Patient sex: M
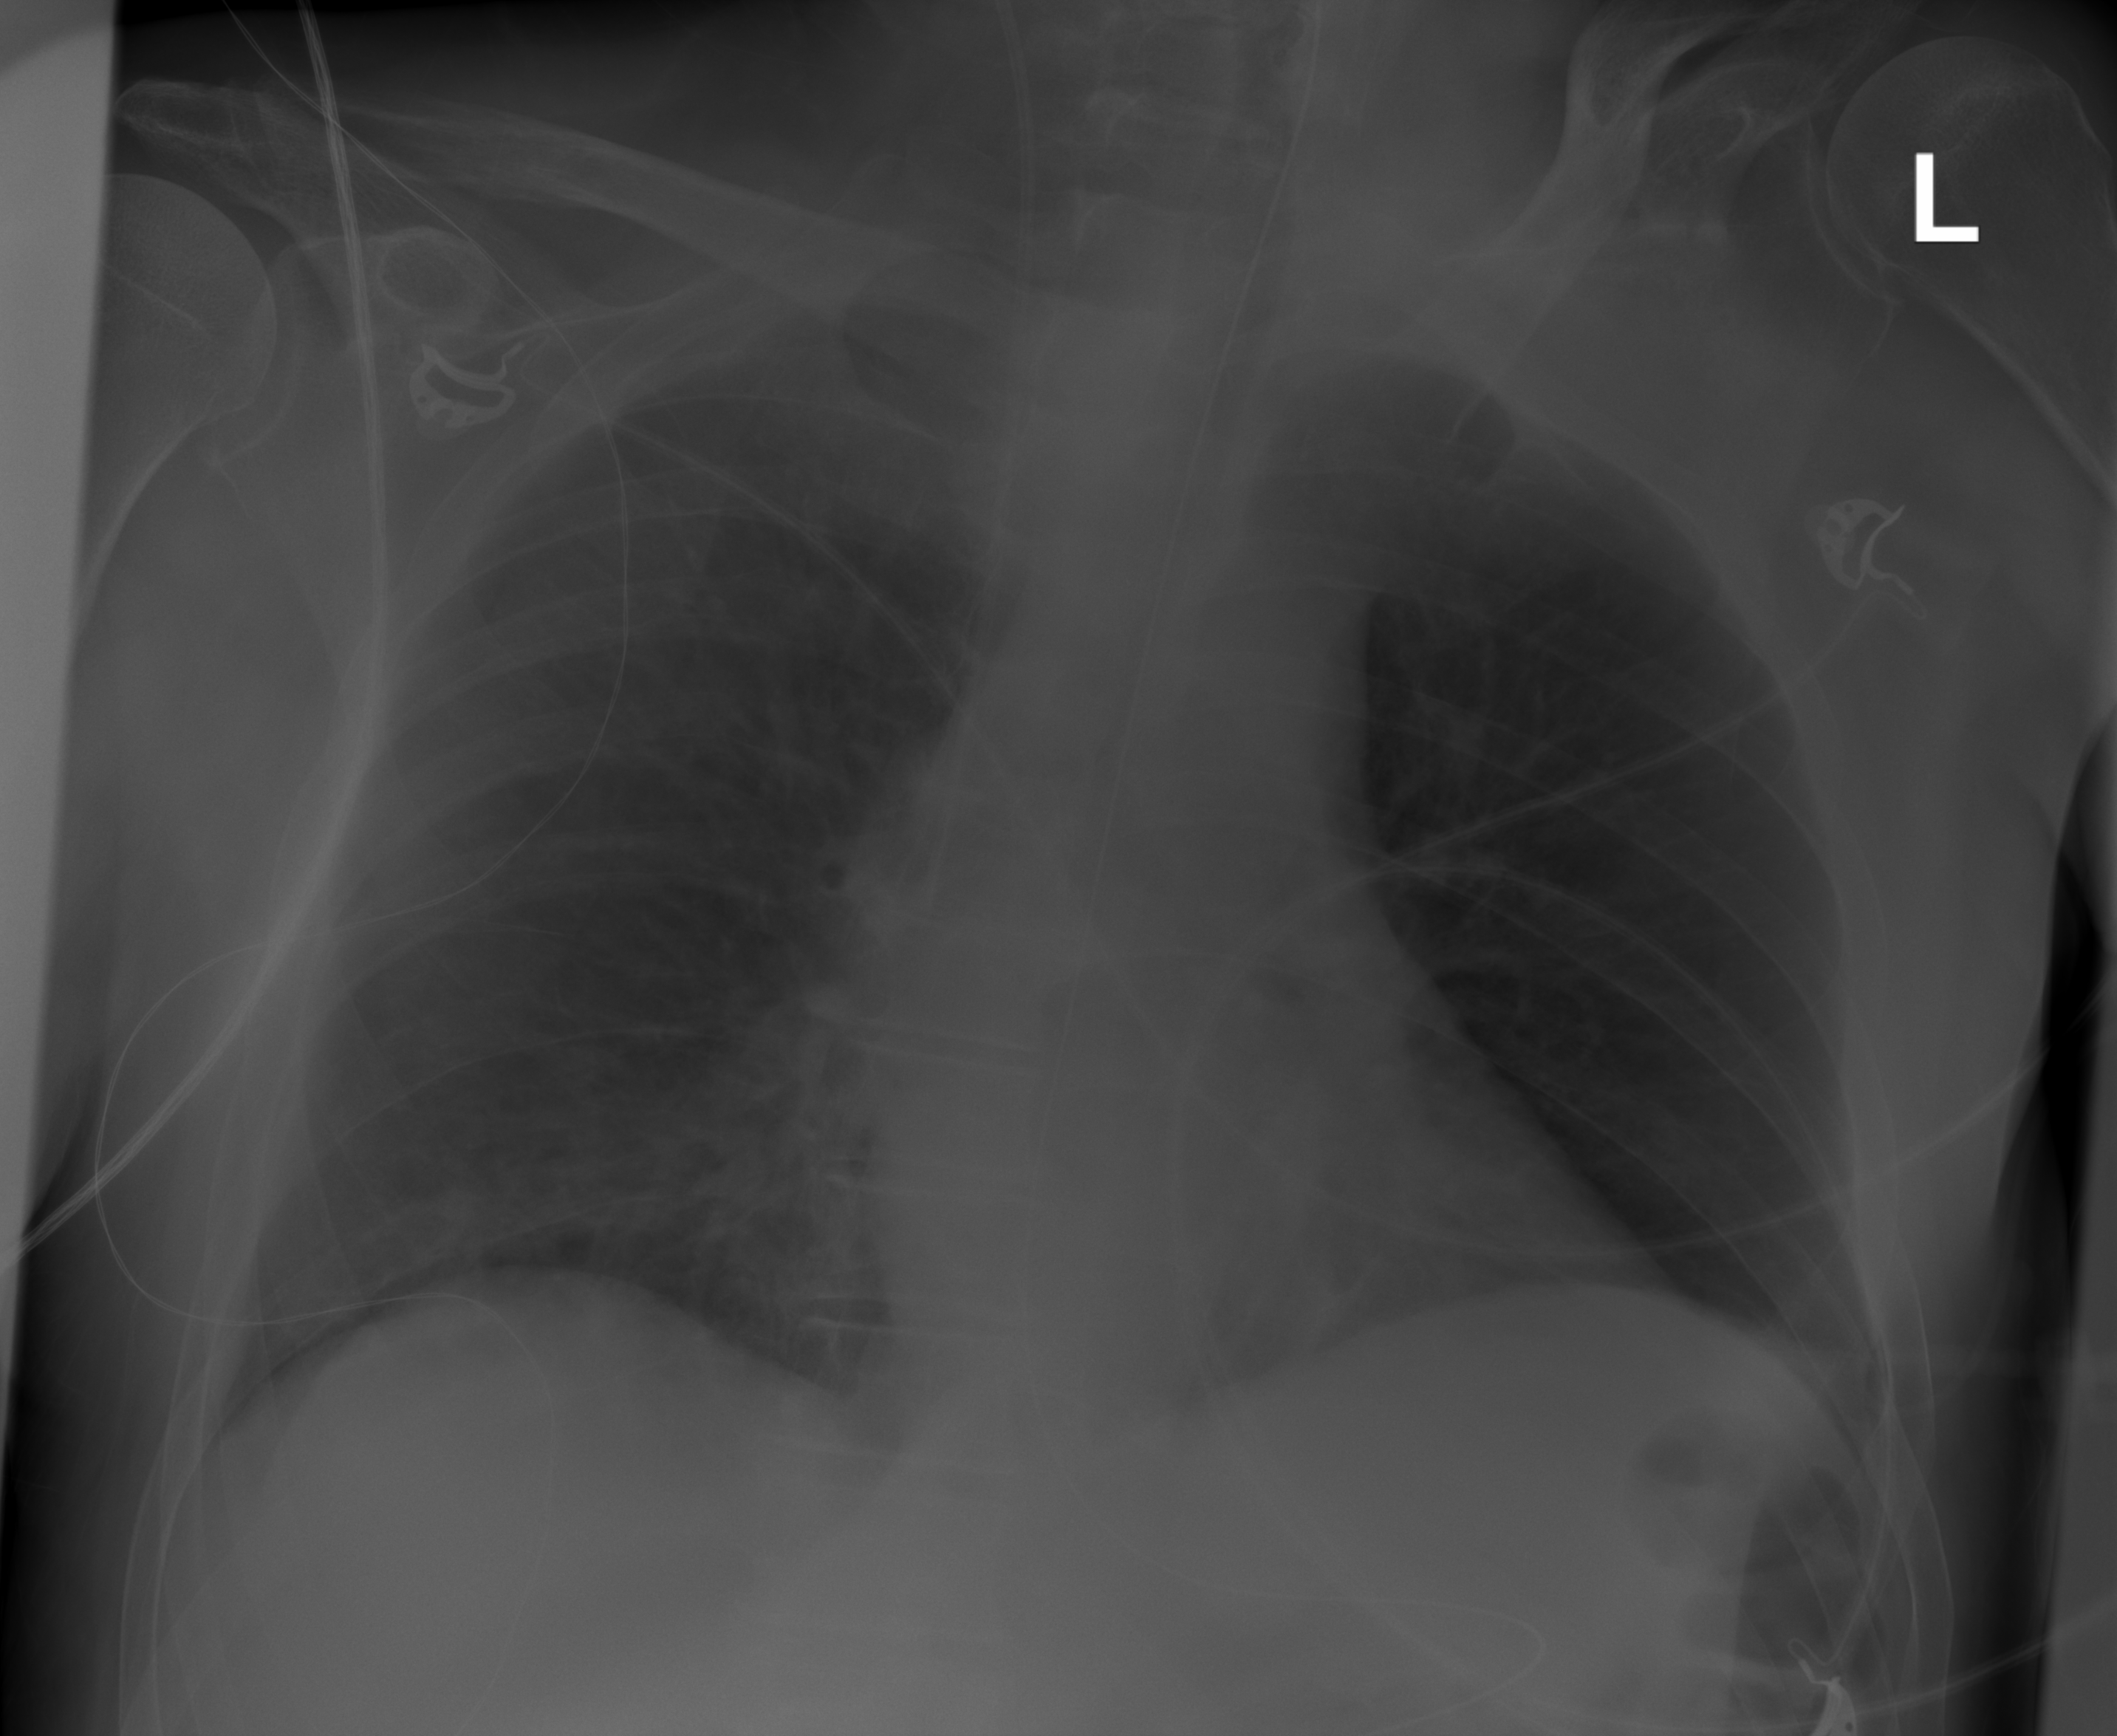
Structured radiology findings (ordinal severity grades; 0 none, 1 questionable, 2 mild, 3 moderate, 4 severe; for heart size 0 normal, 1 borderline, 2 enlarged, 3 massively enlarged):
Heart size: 0
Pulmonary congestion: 2
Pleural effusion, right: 0
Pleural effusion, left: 0
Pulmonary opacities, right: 0
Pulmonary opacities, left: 0
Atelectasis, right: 2
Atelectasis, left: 0